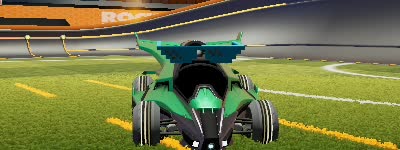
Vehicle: aftershock